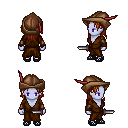
a pixel art fantasy rpg character, female body template, dark elf, purple skin, brown robe, teal pants, brunette long hairstyle, leather cap, cloth bracers, ghillies, dagger, four views (front, back, left, right), 2x2 character sprite sheet, small pixel art, hard edges, no anti-aliasing